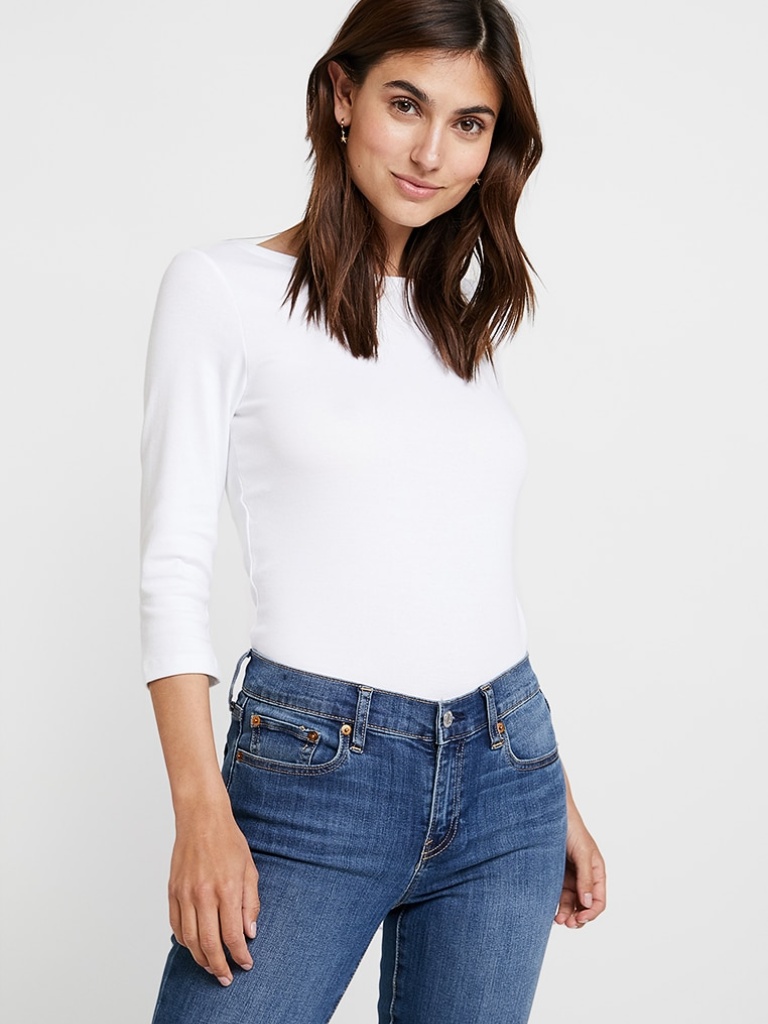
cotton tight a long-sleeved with the sleeves down hip length Fully Tucked in scoop shirt